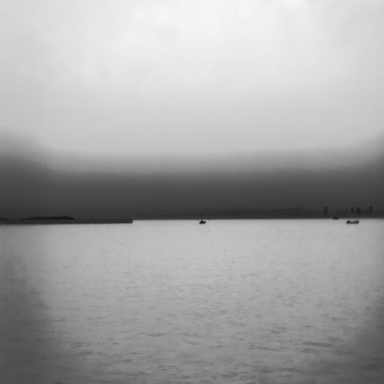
There are three bulk_carriers in the infrared image.